Question: a win7 x64 box with a local Sharepoint 2010 installed on DB.
with integration and analysis services next to the existing database.
Because I had issues deploying analysis services solutions, . Eventually I got it to work and managed to deploy a analysis service solution.
I figure I messed up one (or more) of the services too much and made them incompatible with the sharepoint setup.
I'm no hero when it comes to security and configuration to solve this issue..
This is a screenshot of the SQL related services that I played around with last week.

I have already played around with the accounts today but as I said before, I don't really know what I'm doing. I have also tried restarting the app pool and the application in IIS.
Any advice is welcome about which service could cause this problem and what else I can try. Thank you.
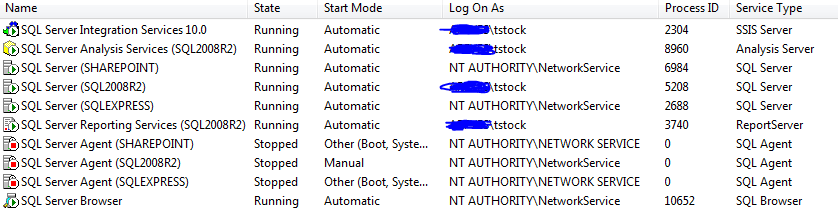
Answer: The problem was that my local sharepoint runs on an MS SQL server Express edition and the content database was full.. I had been testing an import of a huge amount of documents.
You can upgrade the database to a full edition or manually run a DELETE statement on tables AllDocs and AllDocStreams.